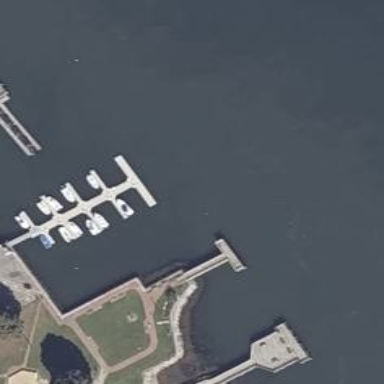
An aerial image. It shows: Man-made pier.